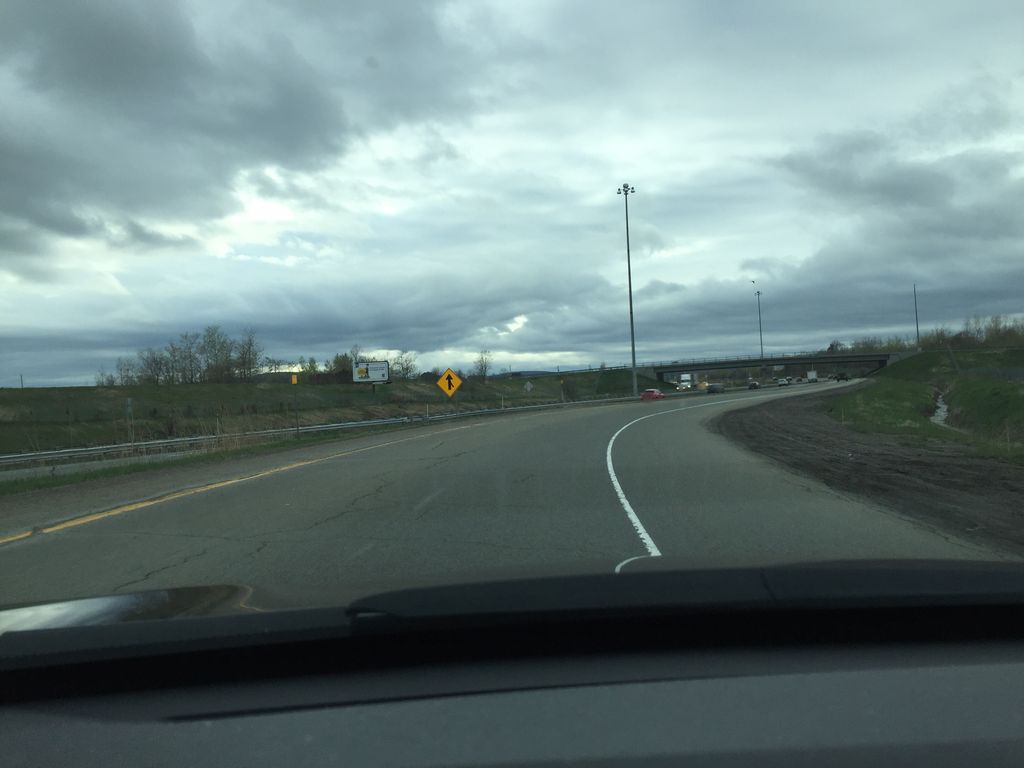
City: quebec_city